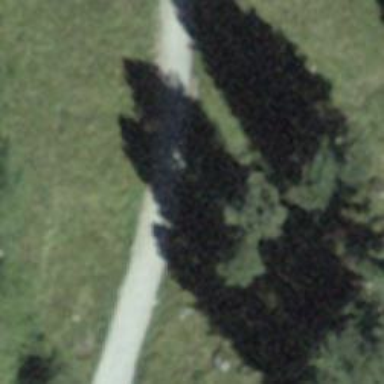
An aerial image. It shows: Needle-leaved tree in natural setting.